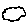
Label: cloud